Field crop: maize
Growth stage: 2
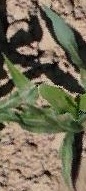
Species: maize